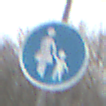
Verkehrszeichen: Gehweg
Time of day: MorningAfternoon
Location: Outdoor (Nature)
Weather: PartlyCloudy
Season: Autumn
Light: Natural